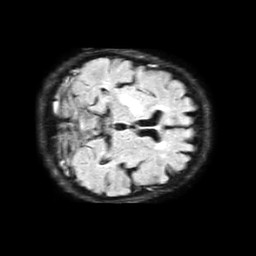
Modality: FLAIR
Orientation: axial
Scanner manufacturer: philips
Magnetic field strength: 1.5 T
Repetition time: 6 s
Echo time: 0.1027 s